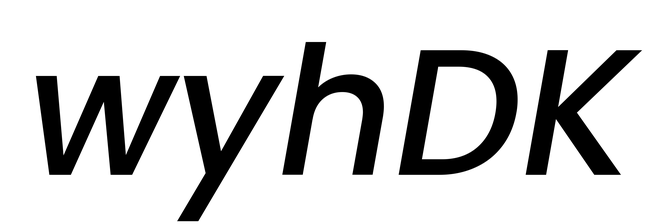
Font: Poppins-MediumItalic